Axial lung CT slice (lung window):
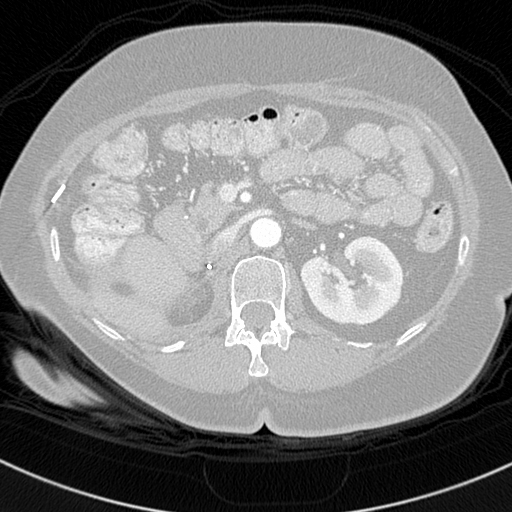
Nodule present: no